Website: home-depot
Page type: review-order
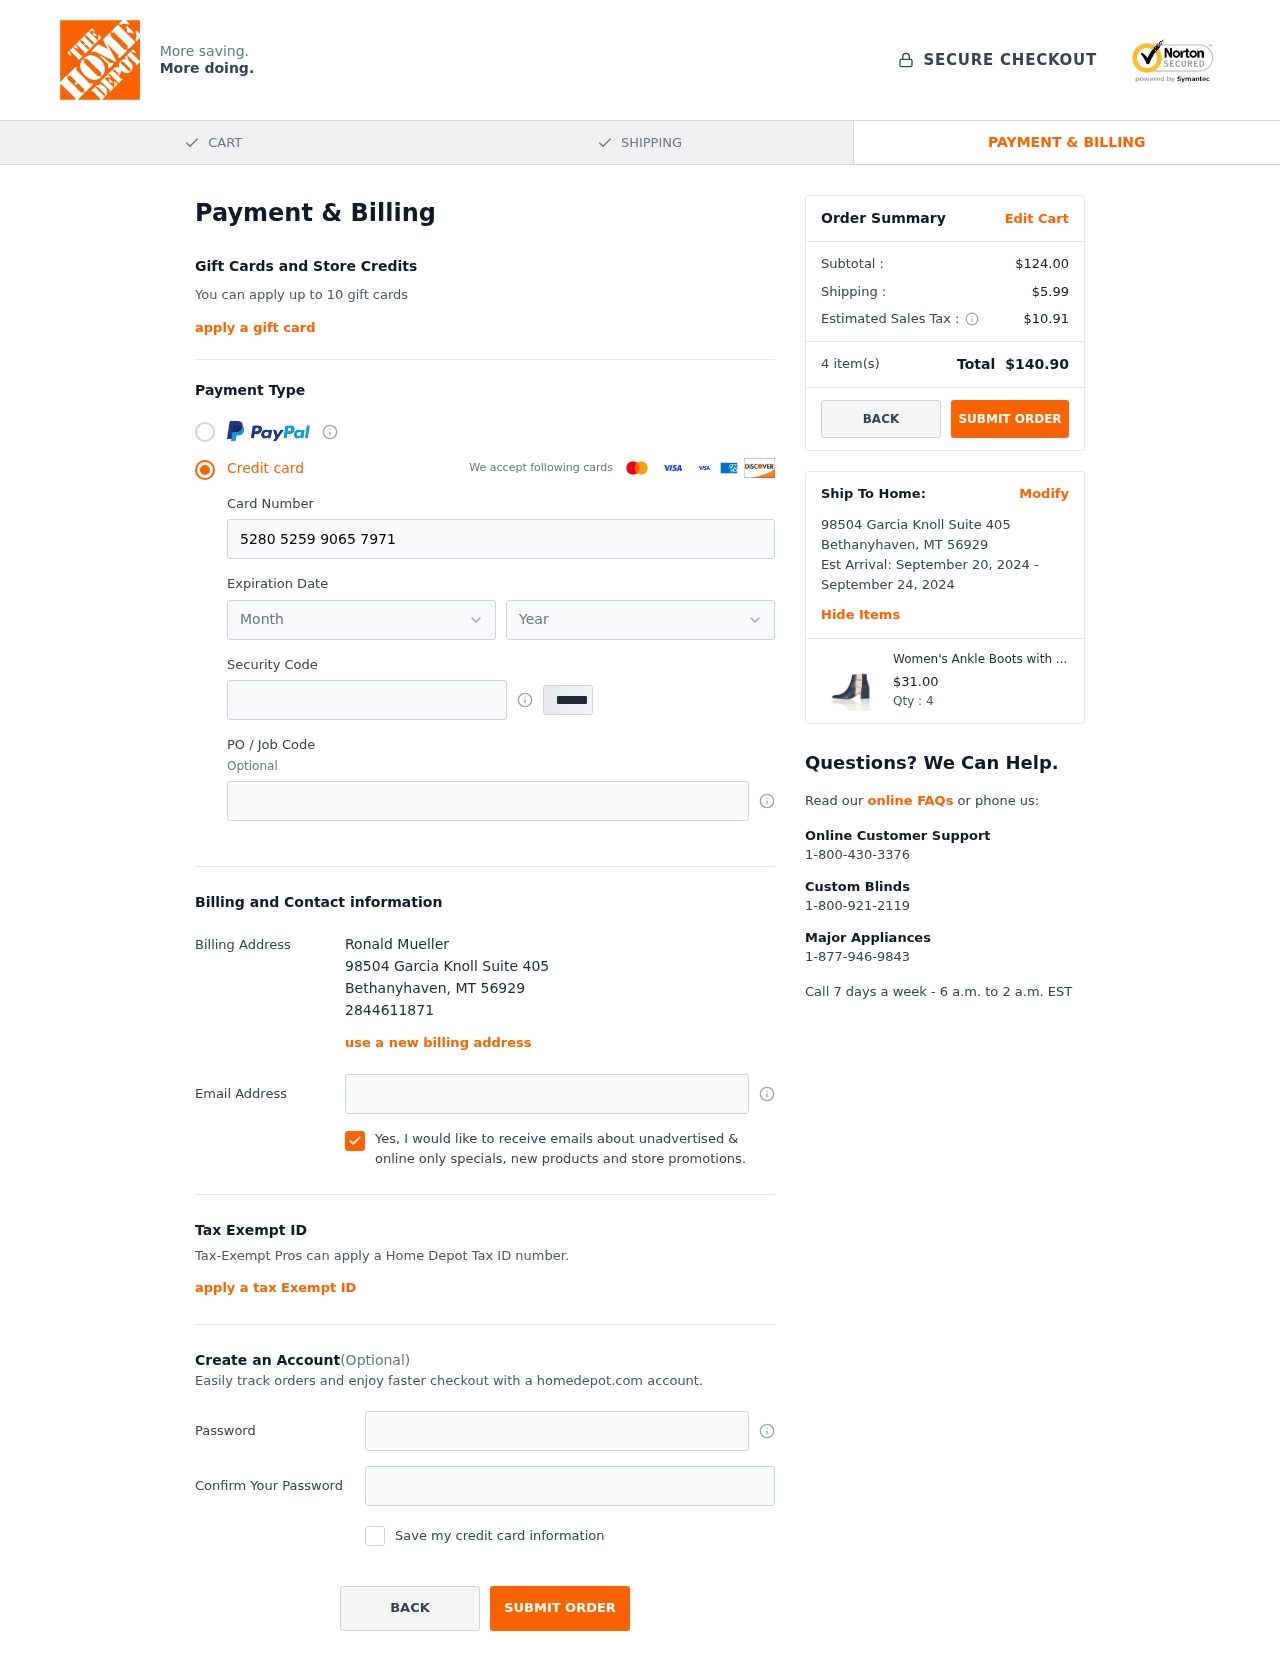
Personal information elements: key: PII_CARD_EXPIRY_MONTH
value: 11
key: PII_CARD_EXPIRY_YEAR
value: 28
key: PII_CITY
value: Bethanyhaven
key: PII_FULLNAME
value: Ronald Mueller
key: PII_PHONE
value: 2844611871
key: PII_POSTCODE
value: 56929
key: PII_STATE_ABBR
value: MT
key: PII_STREET
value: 98504 Garcia Knoll Suite 405
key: PII_CARD_NUMBER
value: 5280 5259 9065 7971
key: PII_CARD_CVV
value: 016
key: PII_EMAIL
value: ronald.mueller@hotmail.com
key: PII_POSTCODE_FULL
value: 56929
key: PII_POSTCODE_NUMERIC
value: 56929
Product elements: key: PRODUCT1_NAME
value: Women's Ankle Boots with Zips and Colour Block Straps
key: PRODUCT1_PRICE
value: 31
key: PRODUCT1_QUANTITY
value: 4
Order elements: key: ORDER_SUBTOTAL
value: $124.00
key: ORDER_SHIPPING_COST
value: $5.99
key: ORDER_TAX
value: $10.91
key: ORDER_NUM_ITEMS
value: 4
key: ORDER_TOTAL
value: $140.90
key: ORDER_SHIPPING_DATE
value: September 20, 2024
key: ORDER_DELIVERY_DATE
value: September 24, 2024